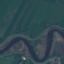
Land use / land cover: River